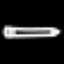
Label: pencil